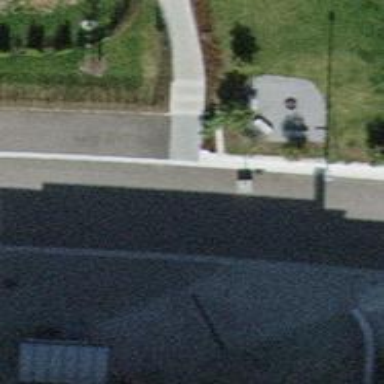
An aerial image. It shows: Concrete steps.